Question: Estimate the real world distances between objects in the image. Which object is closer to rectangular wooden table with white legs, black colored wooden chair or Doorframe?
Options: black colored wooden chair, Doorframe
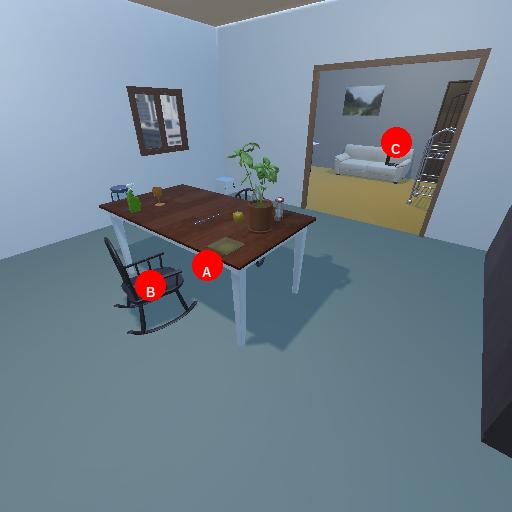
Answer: black colored wooden chair